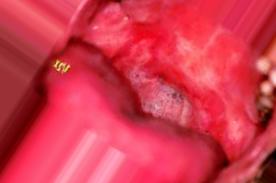
Condition: Mouth Ulcer